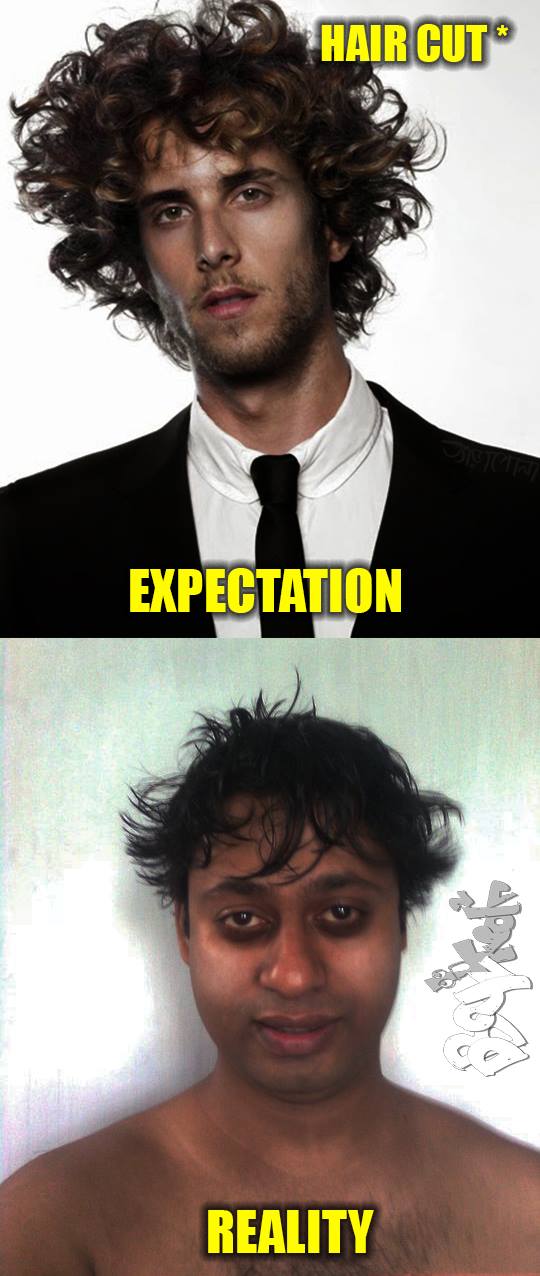
Caption: HAIR CUT*    EXPECTATION     REALITY
Label: non-hate